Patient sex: M
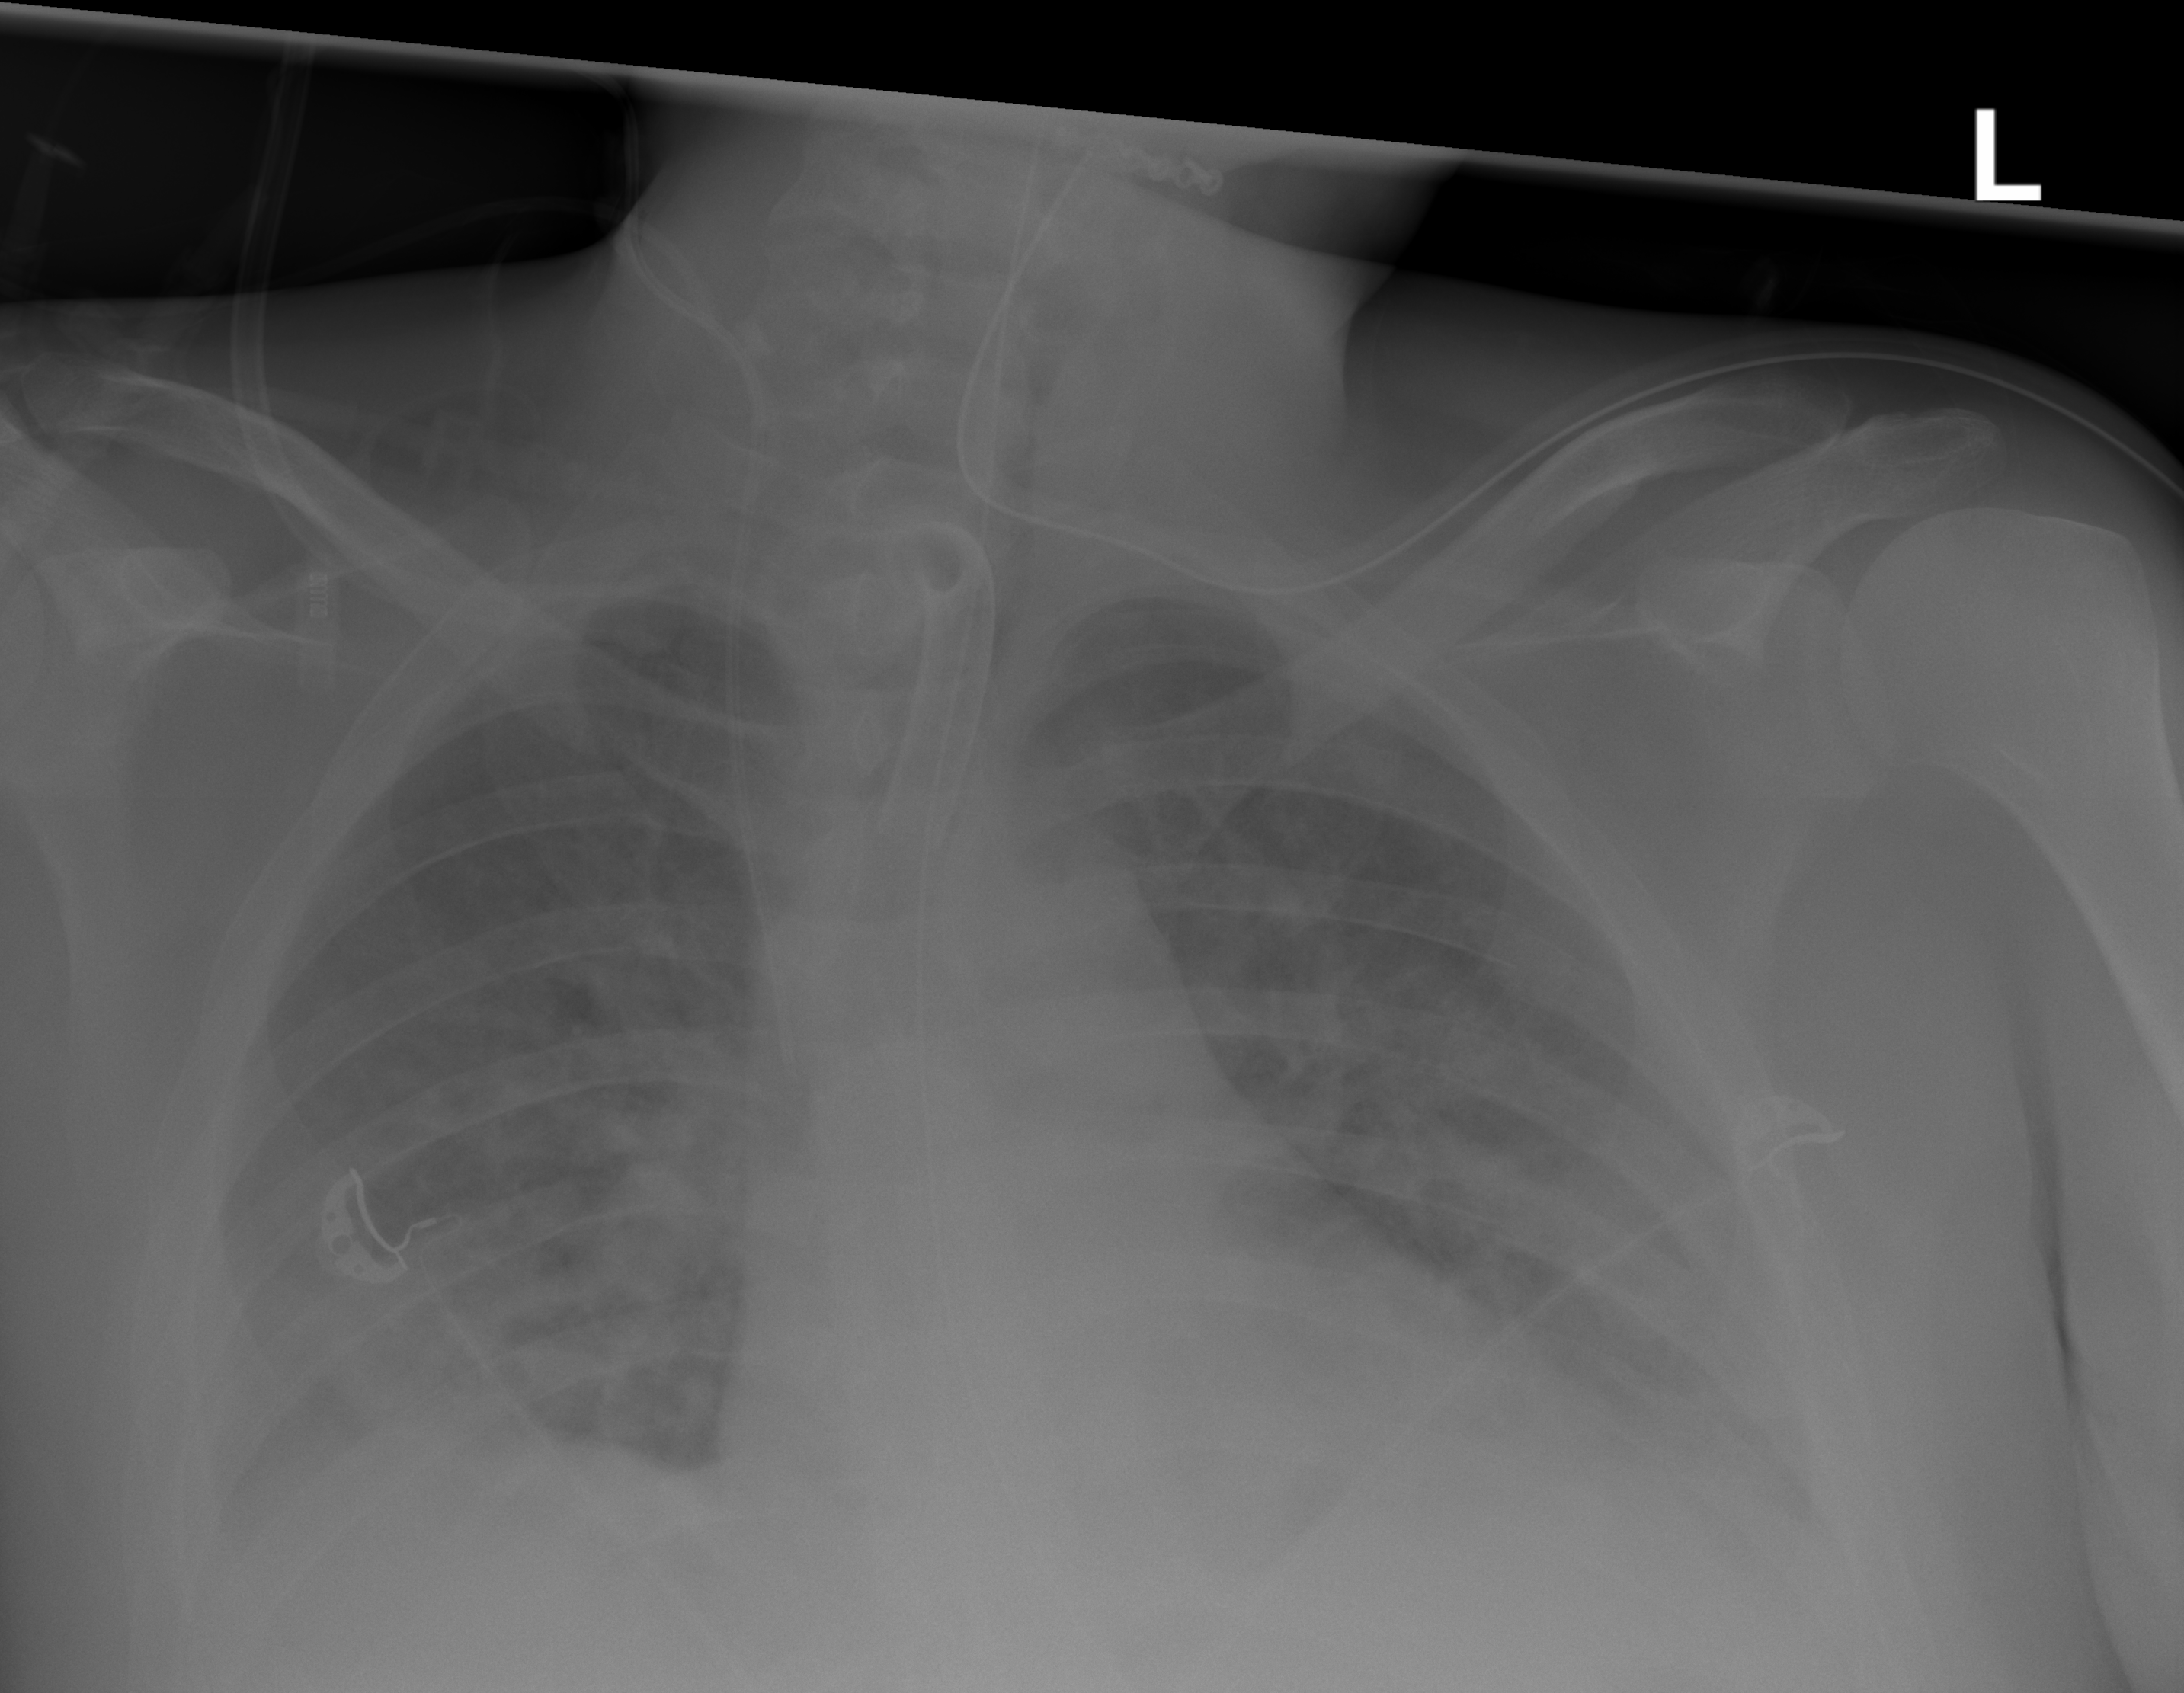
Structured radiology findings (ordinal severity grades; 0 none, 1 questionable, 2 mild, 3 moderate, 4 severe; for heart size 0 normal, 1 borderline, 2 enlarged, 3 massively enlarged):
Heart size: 0
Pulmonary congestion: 0
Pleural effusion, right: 1
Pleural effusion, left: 2
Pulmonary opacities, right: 3
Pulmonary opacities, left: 3
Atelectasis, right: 2
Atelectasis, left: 2